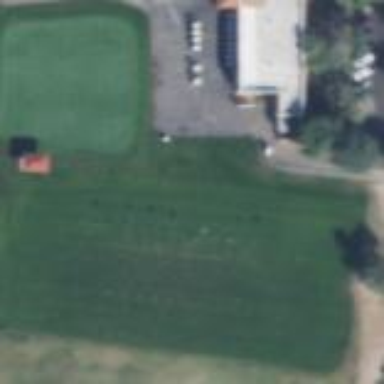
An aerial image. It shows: Grassy area used as driving range for golf.